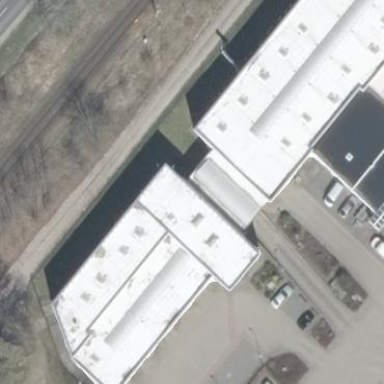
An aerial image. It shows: Industrial building.